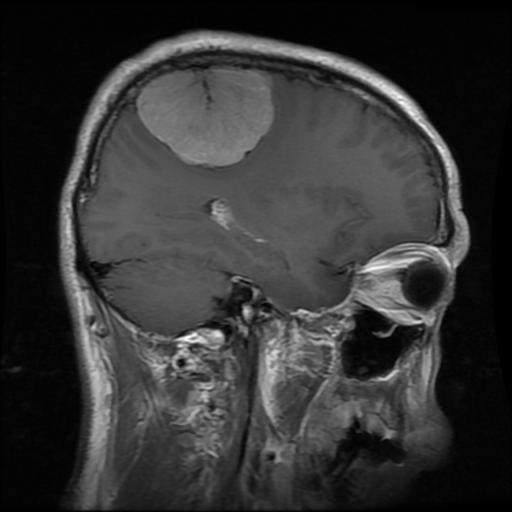
Label: meningioma